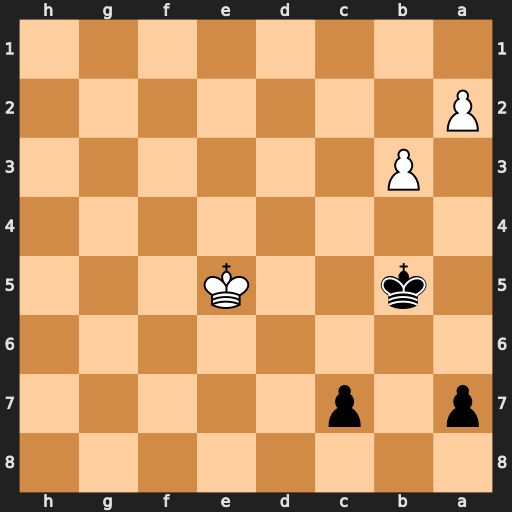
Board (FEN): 8/p1p5/8/1k2K3/8/1P6/P7/8
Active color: b
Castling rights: -
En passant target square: -
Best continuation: Kb4 Kd5 Ka3